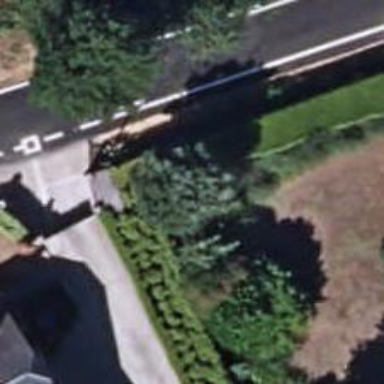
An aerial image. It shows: Fence is in the image.